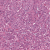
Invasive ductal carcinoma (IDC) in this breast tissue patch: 1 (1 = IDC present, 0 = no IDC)